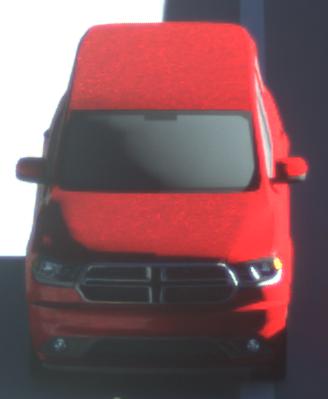
Make: Dodge
Model: Durango
Detailed model: Gen. 3
Model produced from: 2010
Doors: 5
Color: red
Road condition: dry road
Daytime: sunrise or sunset
Contrast: medium contrast